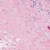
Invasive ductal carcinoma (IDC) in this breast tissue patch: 0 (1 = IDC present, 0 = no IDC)